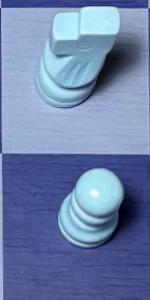
Label: Pawn_White